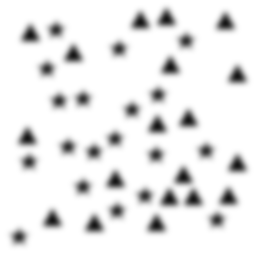
Squares: 0
Triangles: 19
Stars: 19
Total shapes: 38